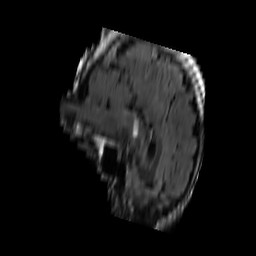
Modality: FLAIR
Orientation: sagittal
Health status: ill
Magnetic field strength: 3 T